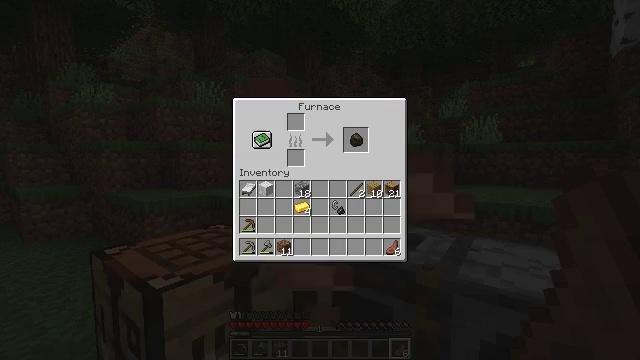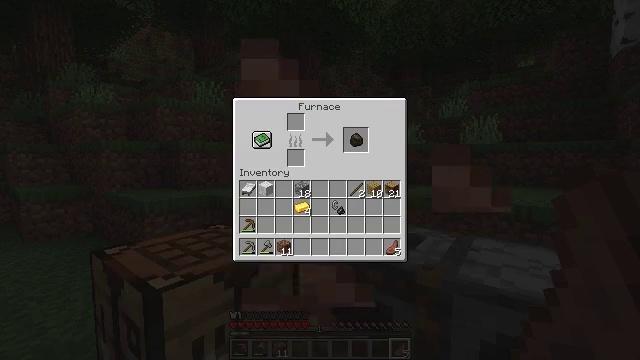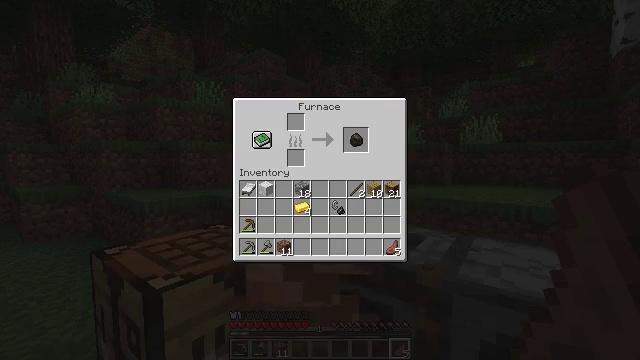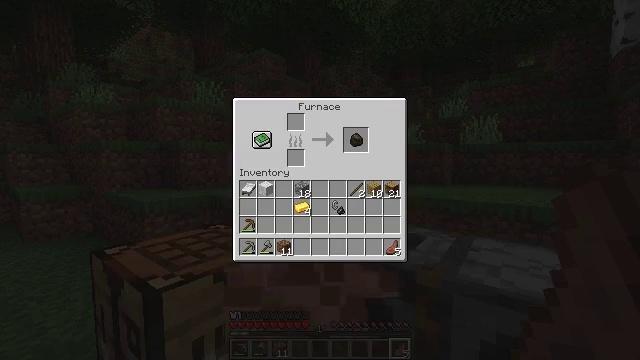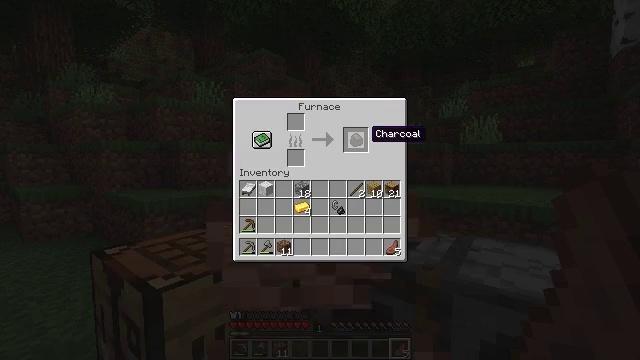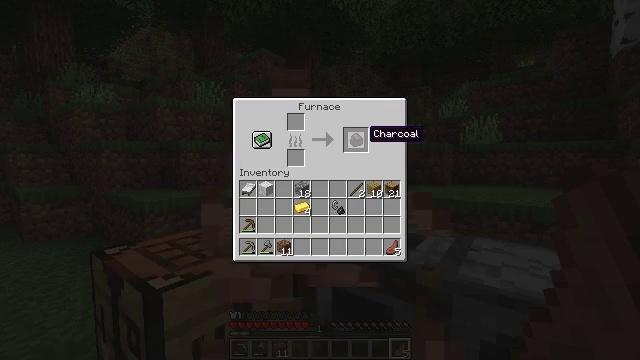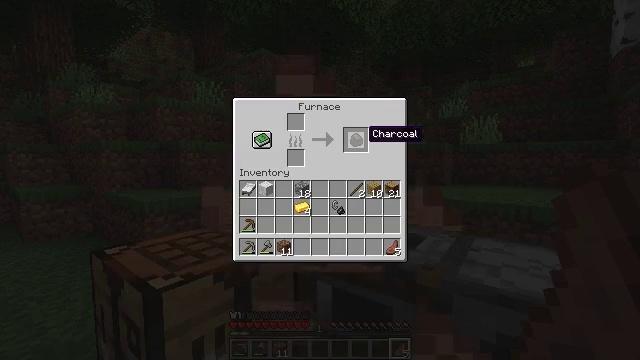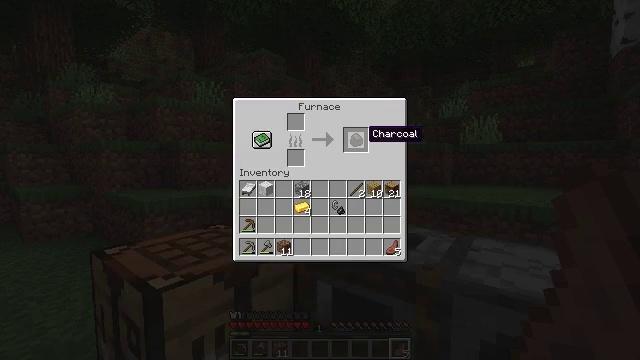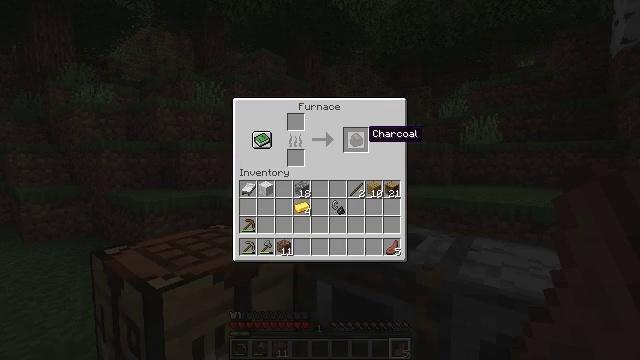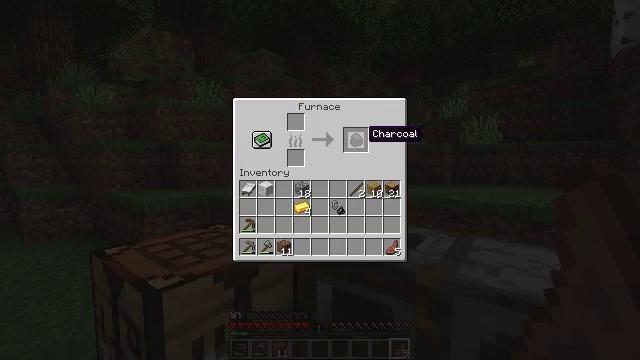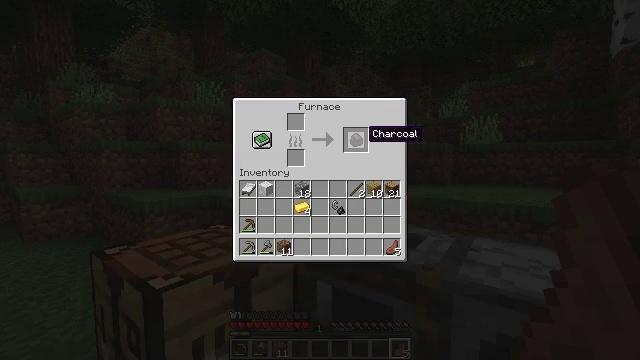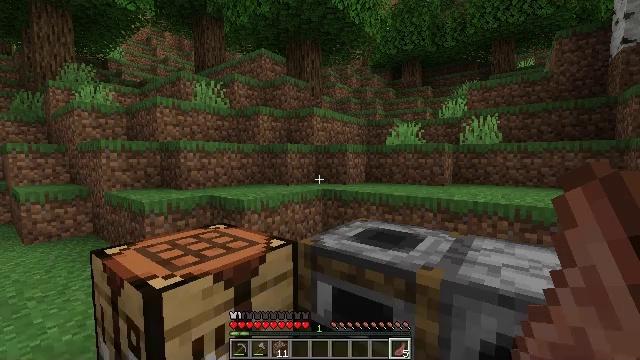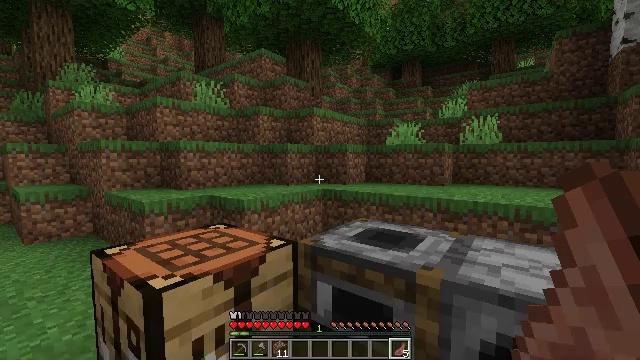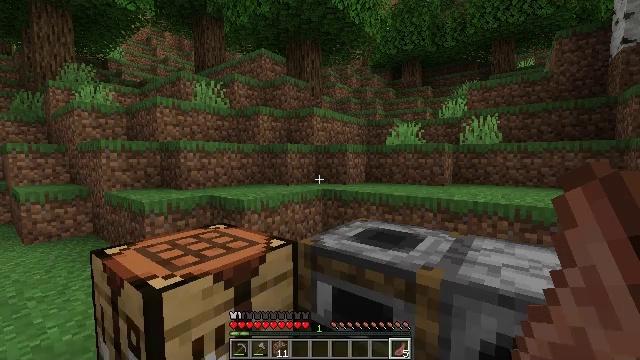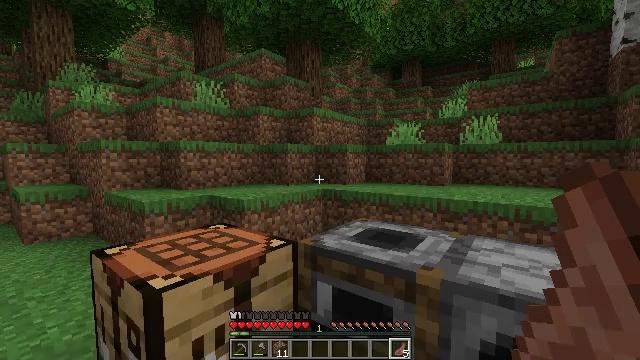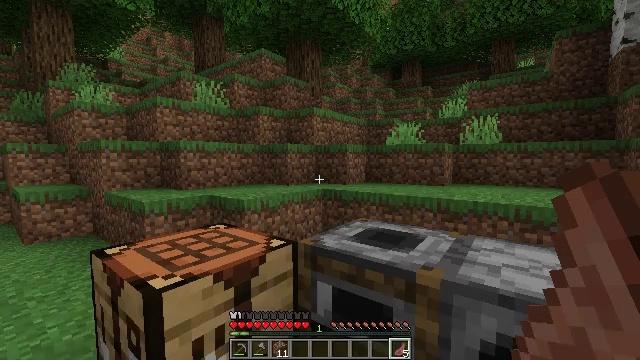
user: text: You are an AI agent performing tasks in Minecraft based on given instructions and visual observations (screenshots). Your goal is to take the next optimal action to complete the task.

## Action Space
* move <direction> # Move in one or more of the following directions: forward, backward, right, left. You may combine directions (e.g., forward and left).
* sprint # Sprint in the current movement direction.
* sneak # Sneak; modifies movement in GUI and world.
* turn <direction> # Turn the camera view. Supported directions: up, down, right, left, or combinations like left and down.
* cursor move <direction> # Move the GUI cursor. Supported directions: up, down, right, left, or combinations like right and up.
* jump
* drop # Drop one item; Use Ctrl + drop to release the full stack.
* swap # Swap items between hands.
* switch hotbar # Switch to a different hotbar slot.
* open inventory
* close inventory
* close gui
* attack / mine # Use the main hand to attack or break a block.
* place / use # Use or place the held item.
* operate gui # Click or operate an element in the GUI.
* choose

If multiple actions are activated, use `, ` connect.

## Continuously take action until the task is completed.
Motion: motion action
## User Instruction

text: Smelt wood logs to get charcoal in the furnace.
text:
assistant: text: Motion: open gui
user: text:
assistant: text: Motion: no_op
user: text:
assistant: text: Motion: no_op
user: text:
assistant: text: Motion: no_op
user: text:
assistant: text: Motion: no_op
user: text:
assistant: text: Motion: no_op
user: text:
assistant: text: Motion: no_op
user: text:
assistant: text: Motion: no_op
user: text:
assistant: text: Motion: no_op
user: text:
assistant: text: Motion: no_op
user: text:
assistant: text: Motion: no_op
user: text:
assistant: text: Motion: close gui
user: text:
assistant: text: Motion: no_op
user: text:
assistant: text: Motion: no_op
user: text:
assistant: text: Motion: no_op
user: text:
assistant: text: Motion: no_op
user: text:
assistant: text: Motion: no_op
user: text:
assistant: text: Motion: no_op
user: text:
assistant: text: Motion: turn left and up
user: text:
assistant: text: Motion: turn left and up
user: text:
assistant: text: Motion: turn up
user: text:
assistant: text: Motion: move back
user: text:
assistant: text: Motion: move back
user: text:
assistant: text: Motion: move back, turn right and down
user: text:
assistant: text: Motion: move back, turn right and down
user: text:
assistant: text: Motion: move back, turn right
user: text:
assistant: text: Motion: turn right
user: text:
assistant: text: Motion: no_op
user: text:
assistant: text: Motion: move forward, turn right
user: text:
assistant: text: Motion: move forward, turn right